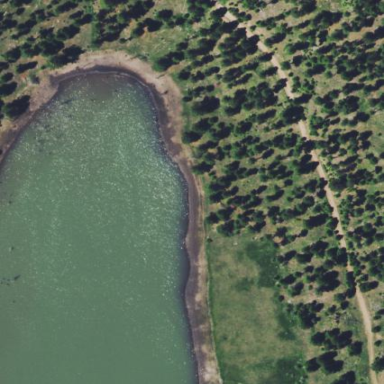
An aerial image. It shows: Reservoir.